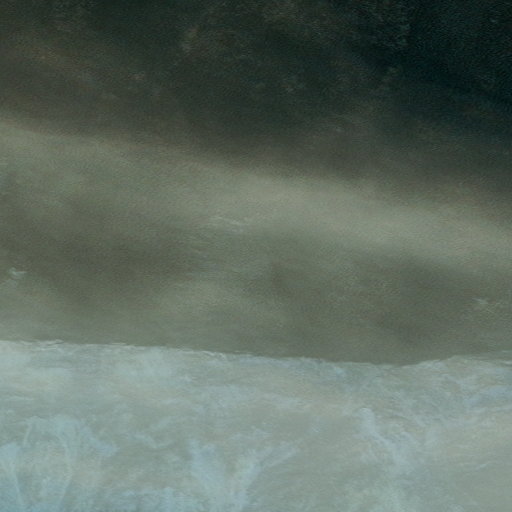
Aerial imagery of mountain in Alaska named Red Mountain containing only unknown